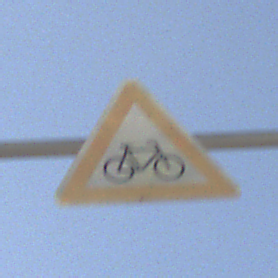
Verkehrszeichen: RadverkehrLinks
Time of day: Midday
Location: Outdoor (RoadRail)
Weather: PartlyCloudy
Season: NotSpecified
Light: Natural